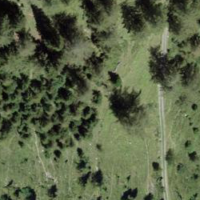
EUNIS habitat code: 43
Species observed at this site:
Melitaea diamina
Callophrys rubi
Lasiommata maera